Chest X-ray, AP view. Patient: 68 years old, sex M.
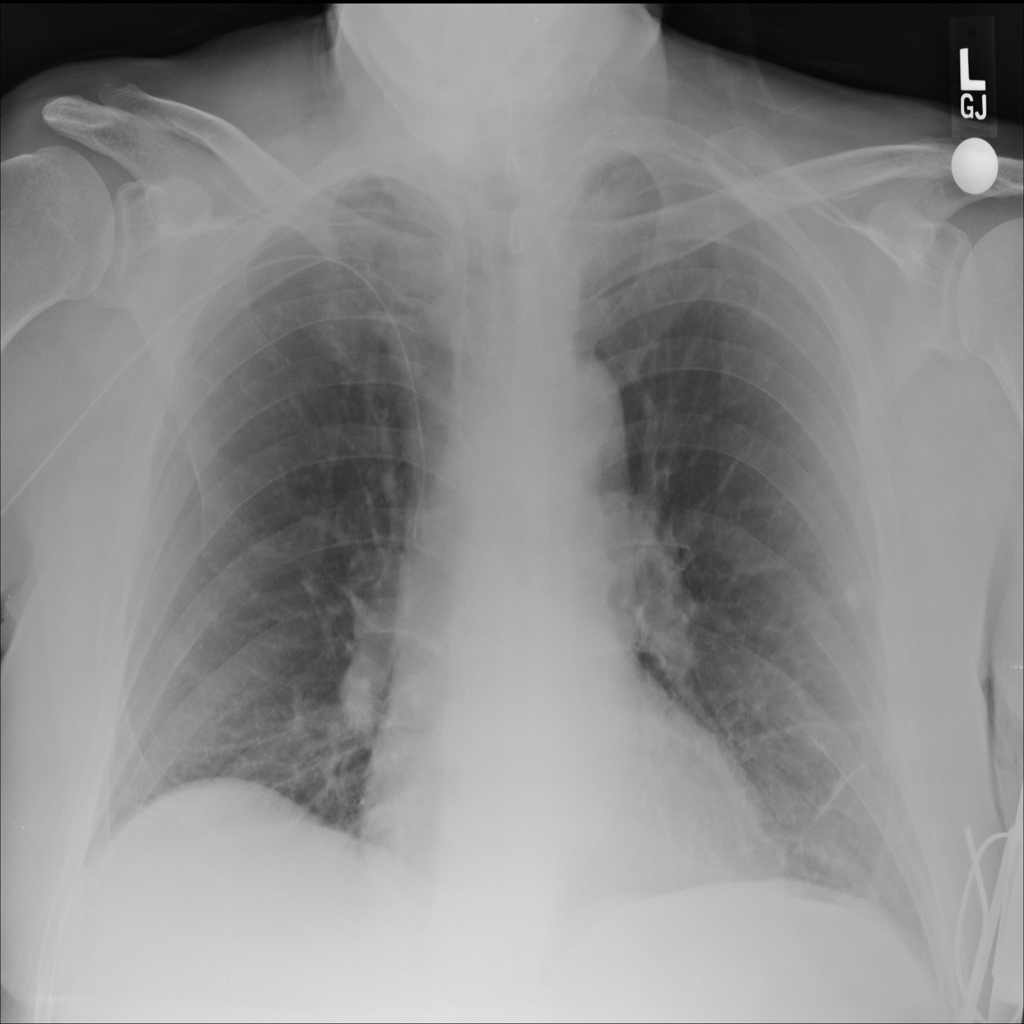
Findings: Atelectasis, Nodule